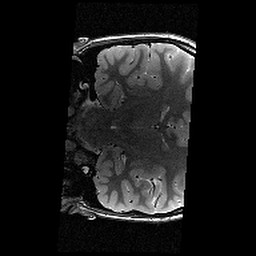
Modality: T2w
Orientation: coronal
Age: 12
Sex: female
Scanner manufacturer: siemens
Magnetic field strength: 3 T
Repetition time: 7.7 s
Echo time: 0.067 s